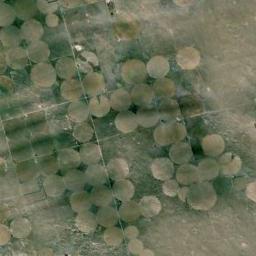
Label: circular_farmland